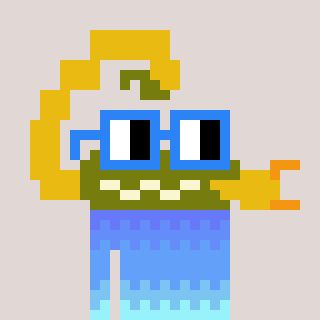
a pixel art character with square blue glasses, a scorpion-shaped head and a foggrey-colored body on a warm background